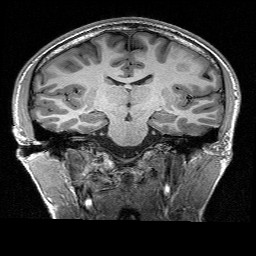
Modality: T1w
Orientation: sagittal
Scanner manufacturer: siemens
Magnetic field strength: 3 T